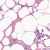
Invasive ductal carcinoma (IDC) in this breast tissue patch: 0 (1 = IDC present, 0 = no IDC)